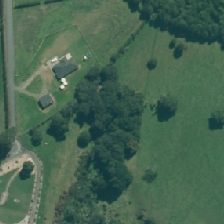
Land cover: manuka_kanuka